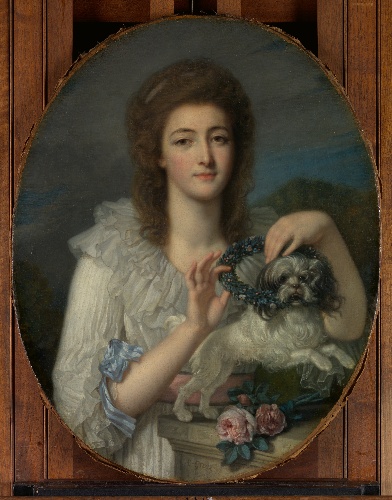
Title: Princess Varvara Nikolaevna Gagarina (1762–1802)
Artist: Jean-Baptiste Greuze
Artist bio: French, Tournus 1725–1805 Paris
Date: ca. 1780–82
Object type: Painting
Classification: Paintings
Medium: Oil on canvas
Dimensions: Oval, 31 1/2 x 25 in. (80 x 63.5 cm)
Department: European Paintings
Credit line: Gift of Mrs. William M. Haupt, from the collection of Mrs. James B. Haggin, 1965
Accession year: 1965
Repository: Metropolitan Museum of Art, New York, NY
Tags: Princesses|Portraits|Women|Dogs